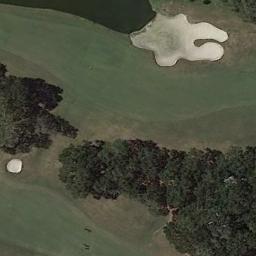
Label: golf_course